Question: I have the following situation. A few days ago I had a commit which was the latest in the HEAD/MASTER.
I came back to work a couple of days later and my commit wasn't there anymore. It looks like someone removed my commit and did some funky. Having a look at the revision history in tortoise GIT it seems to show this but I need some help with the explanation.
Could someone please have a look at the revision history and tell me how someone might have removed my commit? In the history below I am "Richard Riviere" and I have placed an arrow where it seems to show something committing ober my commit. What is the bracket over a range of commits?

thanks
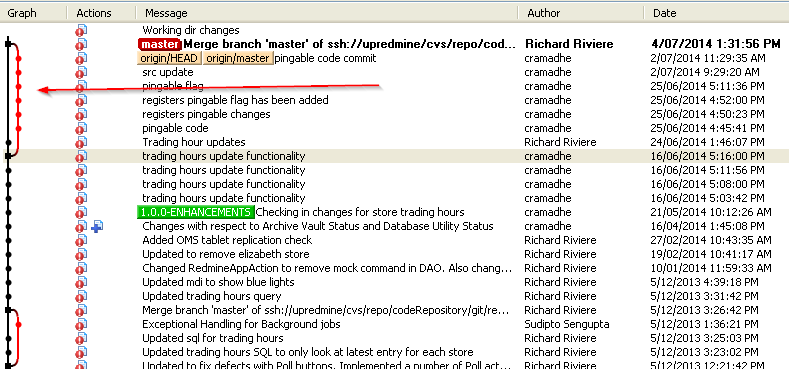
Answer: cramadhe pushed a branch on 'origin/master', a branch started from just your commit.
You just pulled from 'origin/master', merging it with your own local 'master' branch: this wasn't a fast-forward merge, but a classic merge between two branches.
It is possible that your changes have been impacted by what has just been merged locally.
If you just did merge, you can review the differences between your file before and after the merge, <URL>:
'''
git diff ORIG_HEAD HEAD -- yourfile
'''